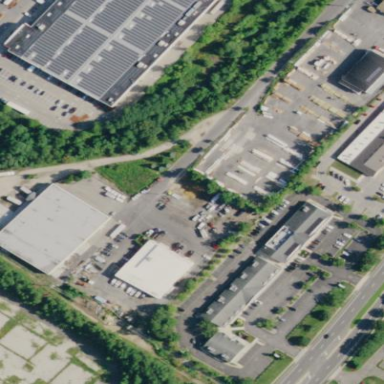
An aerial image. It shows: Industrial area.